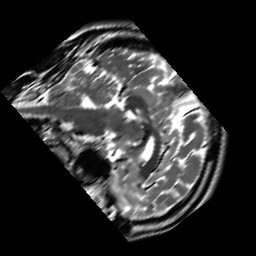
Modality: T2w
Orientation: sagittal
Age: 29
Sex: male
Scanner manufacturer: siemens
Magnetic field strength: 3 T
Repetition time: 7 s
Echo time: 0.09 s